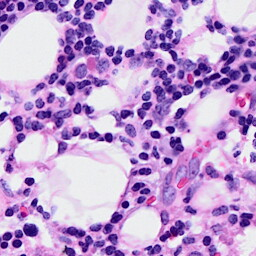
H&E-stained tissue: Breast